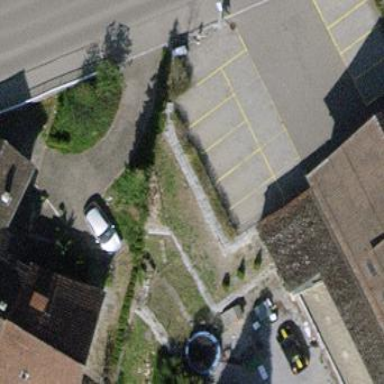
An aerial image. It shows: Parking area with asphalt surface.